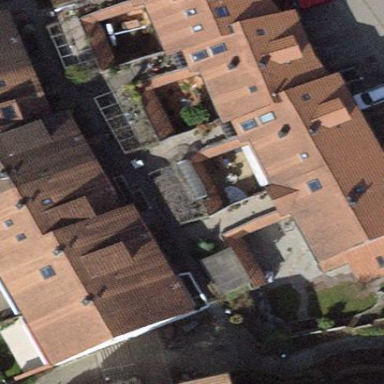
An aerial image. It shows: Terrace-style building with gabled roof.